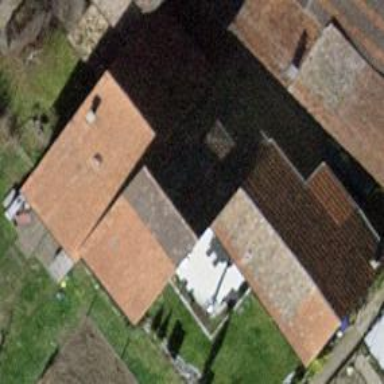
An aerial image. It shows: Semidetached house with gabled roof.